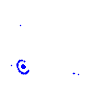
Particle: kaon